Question: Ive just started to learn php a few weeks ago. I'm trying to do the same catalog program which i did in Access.
But now im stuck. (i wrote a short copy of the program cos that is too long so this is similar as that)
The problem is the next.
I have an inputbox(ID) which would be an id number and some textareas(in this example 3 of them name-year-type) for the results. or it could be some other objects.
When i enter the value the database gives me back the results from the fields where the id is the value i gave.
Thats so far working with ajax but it gives to the 3 textareas the same results.
What i would like to achieve is that all different field result be shown in different textareas. Ive tried with json but not really working. I will put up here the one with ajax (which is working good but the result should be seperated) and the one i tried with json. please if u have idea help me out.

This one is working but does not separate the results:
'''
<!DOCTYPE html>
<html lang="en">
<head>
<meta charset="utf-8" />
<title>Get datas from database where (ID = value of input) and get back the datas into different textareas.</title>
<script src="https://ajax.googleapis.com/ajax/libs/jquery/1.8.3/jquery.min.js"></script>
</head>
<body>
ID number: <input type="text" id="searchid" ><br>
Result Name: <textarea id="resultname"></textarea><br>
Result Year: <textarea id="resultyear"></textarea><br>
Result Type: <textarea id="resulttype"></textarea><br>
<script>
$(document).ready(function() {
$('#searchid').keydown(function (e){ // Event for enter keydown.
if(e.keyCode == 13){
var idvalue = $("#searchid").val(); // Input value.
$.ajax({ //Ajax call.
type: "GET",
url: "search.php",
data: 'id=' + idvalue ,
success: function(msg){
// Show results in textareas.
$('#resultname').html(msg.name);
$('#resultyear').html(msg.year);
$('#resulttype').html(msg.type);
}
}); // Ajax Call
} //If statement
}); //event handler
}); //document.ready
</script>
</body>
</html>
<?php
if ($_GET['id']):
// Connect to database.
$con = mysqli_connect("localhost","Krisz","password");
mysqli_select_db ($con,'coin');
// Get the values from the table.
$sql = "SELECT Name, Year, Type FROM main_db where ID = $_GET[id] ";
$result = mysqli_query($con,$sql);
while($row = mysqli_fetch_assoc($result))
{
echo "$row[Name]";
echo "$row[Year]";
echo "$row[Type]";
}
endif;
?>
'''
Here i tried with json. im sure that there are a lot of mistakes.
'''
<!DOCTYPE html>
<html lang="en">
<head>
<meta charset="utf-8" />
<title>Get datas from database where (ID = value of input) and get back the datas into different textareas.</title>
<script src="https://ajax.googleapis.com/ajax/libs/jquery/1.8.3/jquery.min.js"></script>
<script type="text/javascript">
$(document).ready(function() {
$('#searchid').keydown(function (e){ // Event for enter keydown.
if(e.keyCode == 13){
var idvalue = $("#searchid").val(); // Input value.
$.ajax({ //Ajax call.
type: "GET",
url: "search.php",
data: 'id=' + idvalue ,
type: 'json',
success: function(msg){
// Show results in textareas.
$('#resultname').html(msg.name);
$('#resultyear').html(msg.year);
$('#resulttype').html(msg.type);
}
}); // Ajax Call
} //If statement
}); //event handler
}); //document.ready
</script>
</head>
<body>
ID number: <input type="text" id="searchid" ><br>
Result Name: <textarea id="resultname"></textarea><br>
Result Year: <textarea id="resultyear"></textarea><br>
Result Type: <textarea id="resulttype"></textarea><br>
</body>
</html>
<?php
if ($_GET['id']):
$dataid = json_decode($_GET['id']);
// Connect to database.
$con = mysqli_connect("localhost","Krisz","password");
mysqli_select_db ($con,'coin');
// Get the values from the table.
$sql = "SELECT Name, Year, Type FROM main_db where ID = '$dataid' ";
$result = mysqli_query($con,$sql);
while($row = mysqli_fetch_assoc($result))
{
$name = $row[Name];
$type = $row[Type];
$year = $row[Year];
}
$rows = array('name' => $name, 'type' => $type, 'year' => $year);
echo json_encode($rows);
endif;
?>
'''
Im not sure if necessary to use json. Maybe there is other and simplier way to do it.
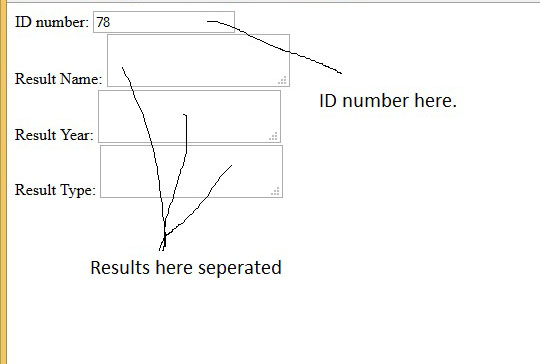
Answer: Use this code :), hope this help :)
'''
$.ajax({ //Ajax call.
type: "GET",
url: "search.php",
data: 'id=' + idvalue ,
type: 'json',
success: function(msg){
// Show results in textareas.
msg = JSON.parse( msg ); // Line added
$('#resultname').val(msg.name);
$('#resultyear').val(msg.year);
$('#resulttype').val(msg.type);
}
}); // Ajax Call
'''
added line:
when receiver form url this msg is string, this not a json code, You should parse to json with function go parse from string to json code :) ...
update
'''
$('#resultname').val(msg.name);
$('#resultyear').val(msg.year);
$('#resulttype').val(msg.type);
'''